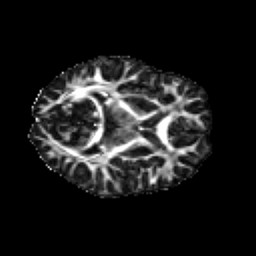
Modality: FA
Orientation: axial
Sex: male
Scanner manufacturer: siemens
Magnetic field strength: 3 T
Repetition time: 5 s
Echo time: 0.071 s